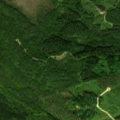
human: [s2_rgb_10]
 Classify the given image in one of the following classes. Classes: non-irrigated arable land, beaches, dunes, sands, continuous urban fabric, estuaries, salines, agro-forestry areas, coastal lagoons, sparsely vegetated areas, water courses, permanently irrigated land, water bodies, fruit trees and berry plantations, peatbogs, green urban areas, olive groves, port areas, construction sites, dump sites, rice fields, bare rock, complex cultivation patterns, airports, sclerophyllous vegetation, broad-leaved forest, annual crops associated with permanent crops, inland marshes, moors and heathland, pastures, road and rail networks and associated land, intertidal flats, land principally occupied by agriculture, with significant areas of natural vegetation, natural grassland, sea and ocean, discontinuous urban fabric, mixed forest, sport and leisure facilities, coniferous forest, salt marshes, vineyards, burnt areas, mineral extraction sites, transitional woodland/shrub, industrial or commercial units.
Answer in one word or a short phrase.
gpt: coniferous forest, mixed forest, peatbogs